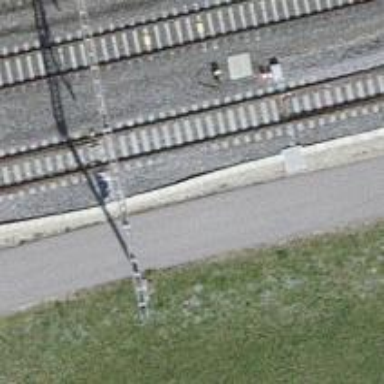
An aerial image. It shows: Railway switch.